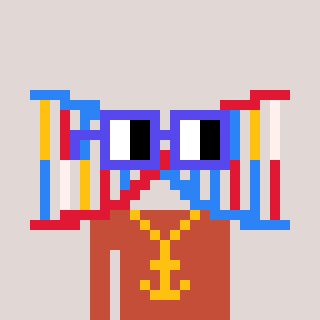
a pixel art character with square blue glasses, a dna-shaped head and a rust-colored body on a warm background